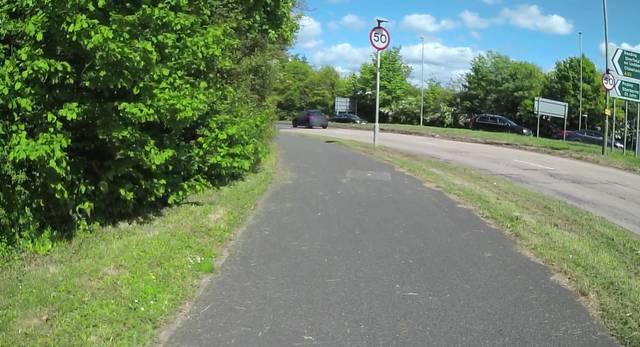
Region: United Kingdom
Coordinates: 51.278, -1.075